Aerial crown-view tile of a tropical tree (Barro Colorado Island, Panama), acquired 20241014:
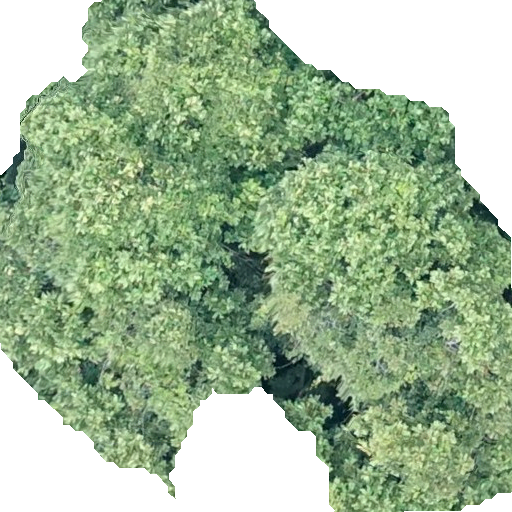
Species: Dipteryx oleifera
GBIF accepted scientific name: Dipteryx oleifera
Crown area: 326.76 m²